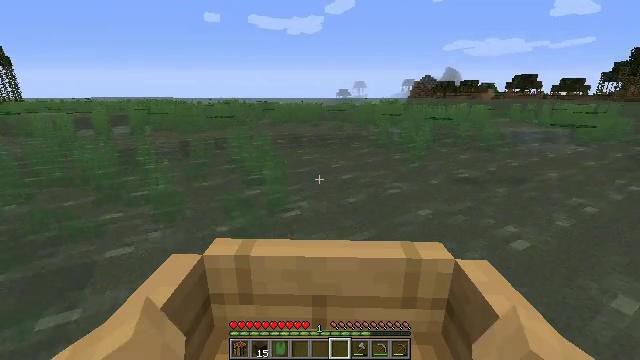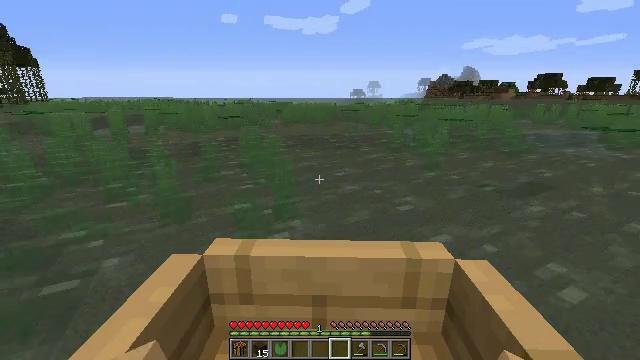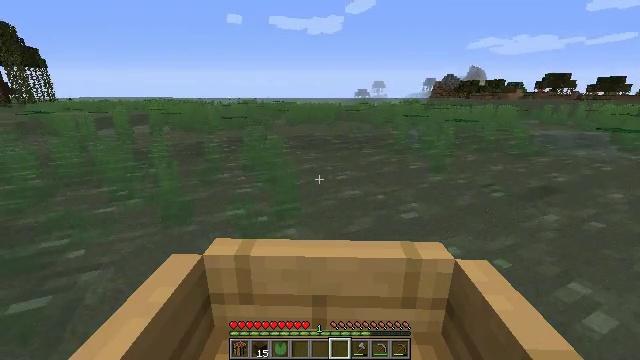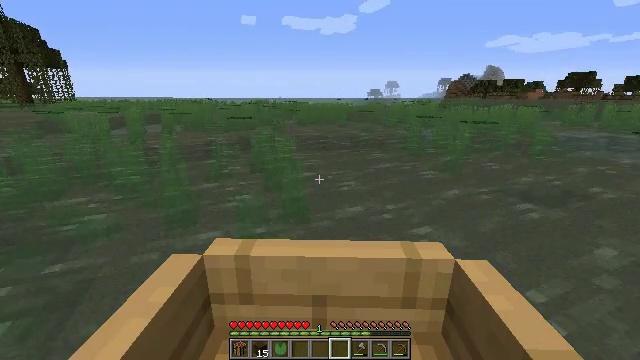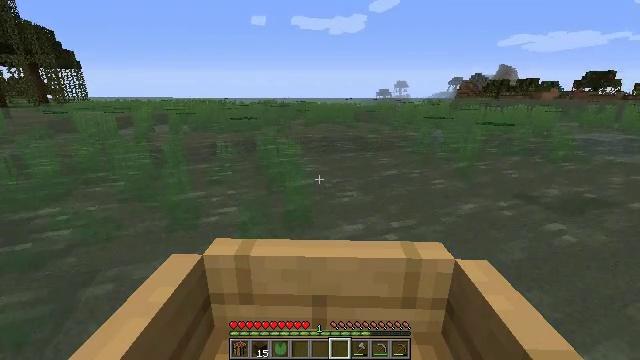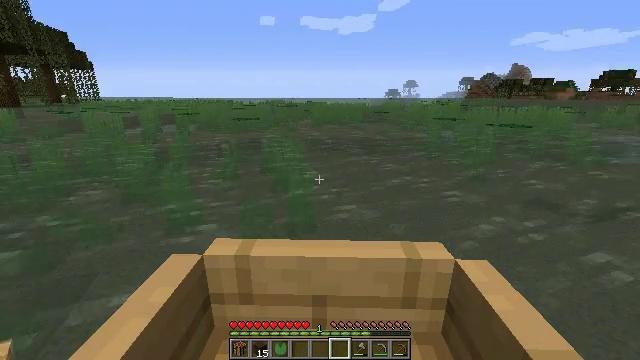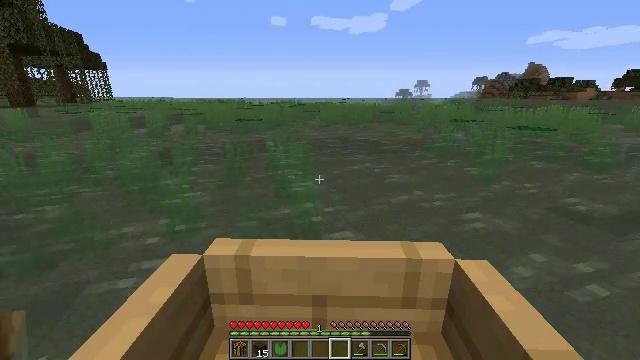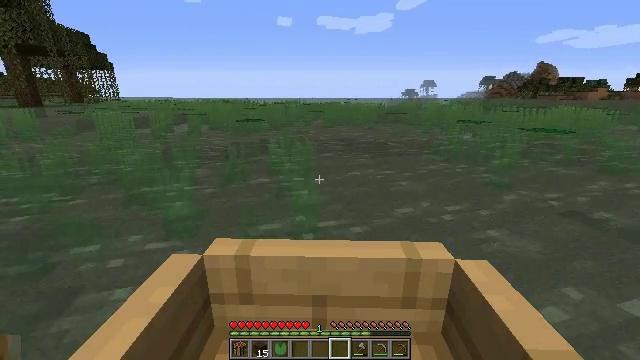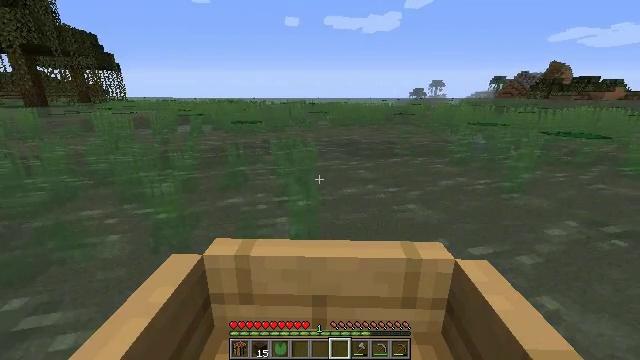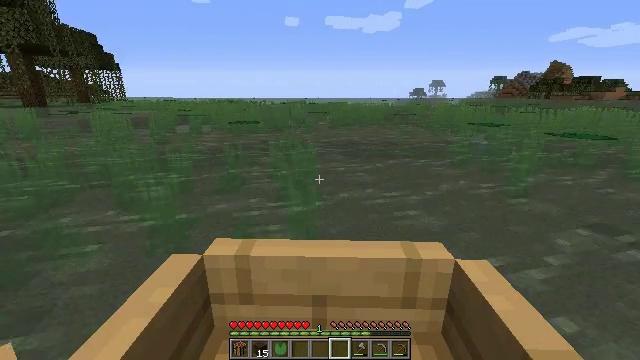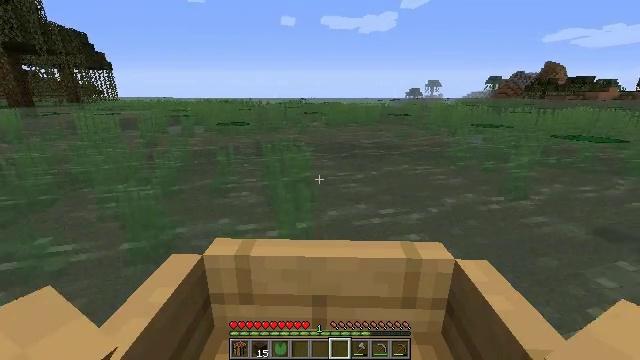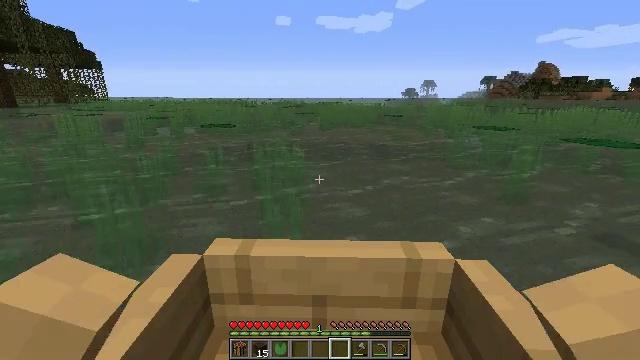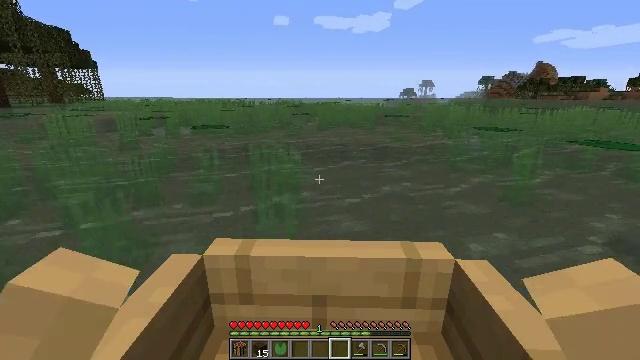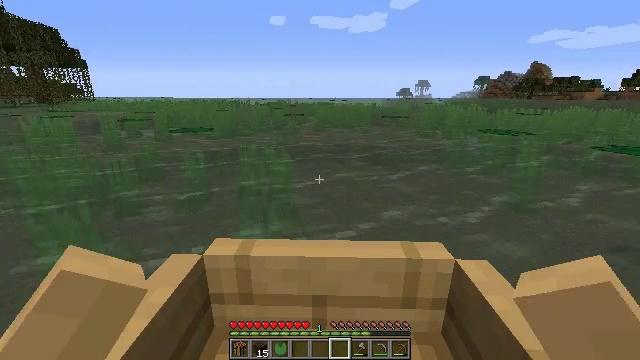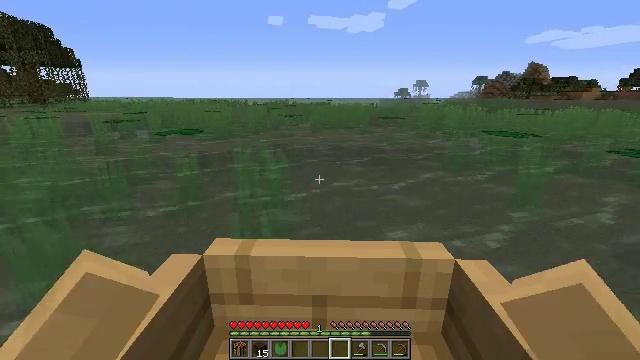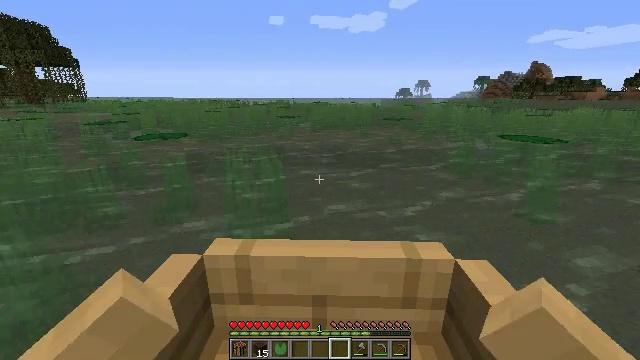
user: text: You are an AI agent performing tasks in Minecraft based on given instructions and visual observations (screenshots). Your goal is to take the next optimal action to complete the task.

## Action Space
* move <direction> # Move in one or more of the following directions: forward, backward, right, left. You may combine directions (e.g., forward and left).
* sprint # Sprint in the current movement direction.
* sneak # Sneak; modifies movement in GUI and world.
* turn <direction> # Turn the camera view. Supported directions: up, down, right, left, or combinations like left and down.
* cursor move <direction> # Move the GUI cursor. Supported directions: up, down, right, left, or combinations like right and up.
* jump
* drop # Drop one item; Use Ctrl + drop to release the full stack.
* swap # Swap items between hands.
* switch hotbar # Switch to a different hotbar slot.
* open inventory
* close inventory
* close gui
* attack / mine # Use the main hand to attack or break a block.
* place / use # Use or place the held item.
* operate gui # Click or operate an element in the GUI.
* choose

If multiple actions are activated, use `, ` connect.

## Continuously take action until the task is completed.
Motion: motion action
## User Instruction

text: Drop a lily pad.
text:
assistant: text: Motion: move forward
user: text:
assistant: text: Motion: move forward
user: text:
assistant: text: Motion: move forward
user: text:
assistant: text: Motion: move forward
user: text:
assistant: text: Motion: move forward
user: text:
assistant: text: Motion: move forward
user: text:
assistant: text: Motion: move forward and move right
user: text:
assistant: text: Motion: move forward and move right
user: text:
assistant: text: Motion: move forward
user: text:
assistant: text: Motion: move forward
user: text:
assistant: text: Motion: move forward
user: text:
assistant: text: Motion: move forward
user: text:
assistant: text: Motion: move forward
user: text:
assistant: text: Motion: move forward and move left
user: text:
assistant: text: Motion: move forward and move left
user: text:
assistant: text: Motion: move forward
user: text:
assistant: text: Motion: move forward
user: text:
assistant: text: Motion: move forward
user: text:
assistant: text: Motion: move forward
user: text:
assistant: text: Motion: move forward and move right
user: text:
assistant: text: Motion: move forward and move right
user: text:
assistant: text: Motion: move forward and move right
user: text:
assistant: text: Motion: move forward
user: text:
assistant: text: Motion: move forward
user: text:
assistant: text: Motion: move forward
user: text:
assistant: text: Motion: move forward
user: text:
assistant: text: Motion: move forward
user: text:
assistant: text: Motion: move forward
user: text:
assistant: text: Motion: move forward
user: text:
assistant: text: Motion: move forward